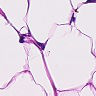
Metastatic tissue present: no